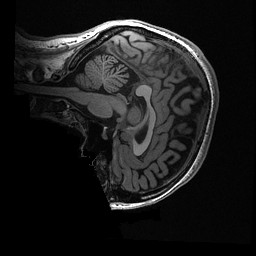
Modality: T1w
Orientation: sagittal
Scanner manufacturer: ge
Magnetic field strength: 3 T
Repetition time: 0.008164 s
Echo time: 0.003184 s